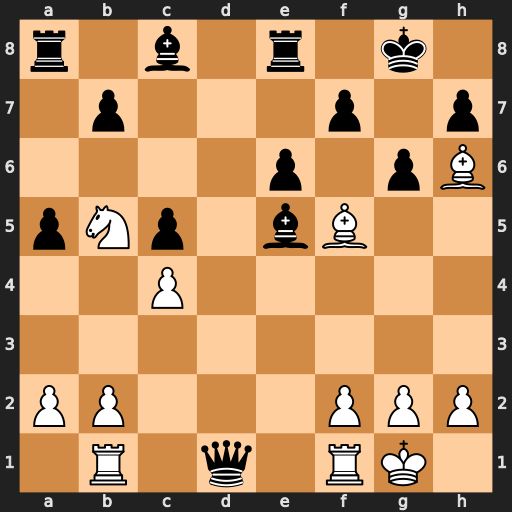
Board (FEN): r1b1r1k1/1p3p1p/4p1pB/pNp1bB2/2P5/8/PP3PPP/1R1q1RK1
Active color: w
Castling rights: -
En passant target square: -
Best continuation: Rbxd1 exf5 Rfe1 Be6 Rxe5